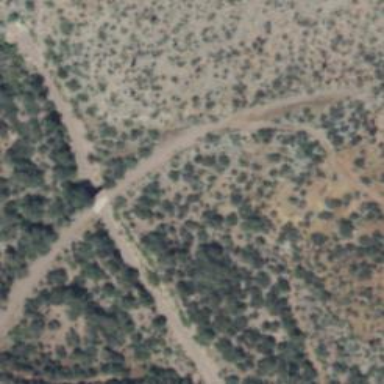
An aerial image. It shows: Unclassified road.